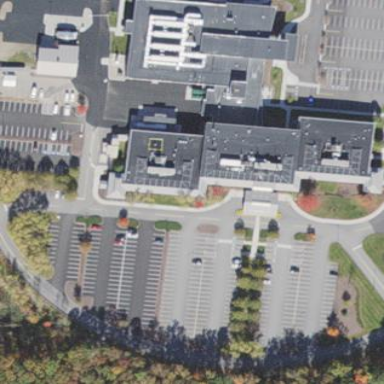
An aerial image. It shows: Clinic building providing healthcare services.